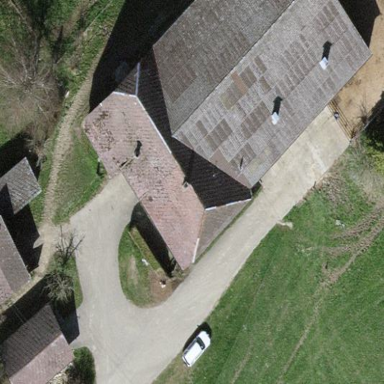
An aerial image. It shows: Farm building.